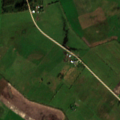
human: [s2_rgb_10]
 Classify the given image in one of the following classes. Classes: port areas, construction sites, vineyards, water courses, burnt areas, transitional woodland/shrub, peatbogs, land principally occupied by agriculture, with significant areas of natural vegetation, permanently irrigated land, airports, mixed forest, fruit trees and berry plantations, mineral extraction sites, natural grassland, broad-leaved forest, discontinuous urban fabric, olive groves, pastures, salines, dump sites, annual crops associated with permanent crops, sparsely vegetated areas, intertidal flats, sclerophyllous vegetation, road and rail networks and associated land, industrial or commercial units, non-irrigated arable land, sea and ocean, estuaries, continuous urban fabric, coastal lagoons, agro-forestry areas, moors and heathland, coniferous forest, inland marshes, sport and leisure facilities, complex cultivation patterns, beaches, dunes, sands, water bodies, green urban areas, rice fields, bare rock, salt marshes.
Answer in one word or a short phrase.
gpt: non-irrigated arable land, complex cultivation patterns